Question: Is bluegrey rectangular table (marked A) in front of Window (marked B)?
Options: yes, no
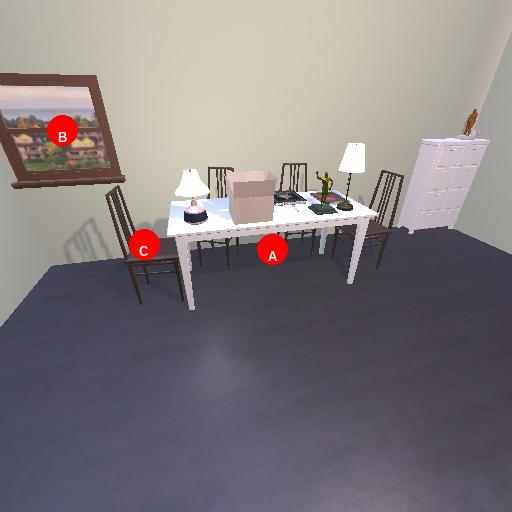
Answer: yes